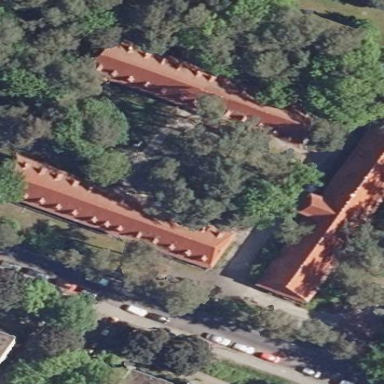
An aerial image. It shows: Hospital building.